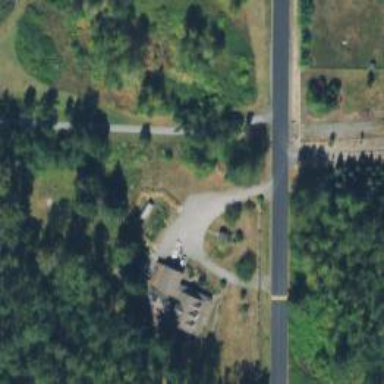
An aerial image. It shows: Driveway.